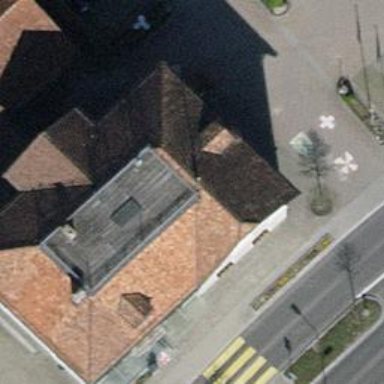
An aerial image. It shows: Town hall.